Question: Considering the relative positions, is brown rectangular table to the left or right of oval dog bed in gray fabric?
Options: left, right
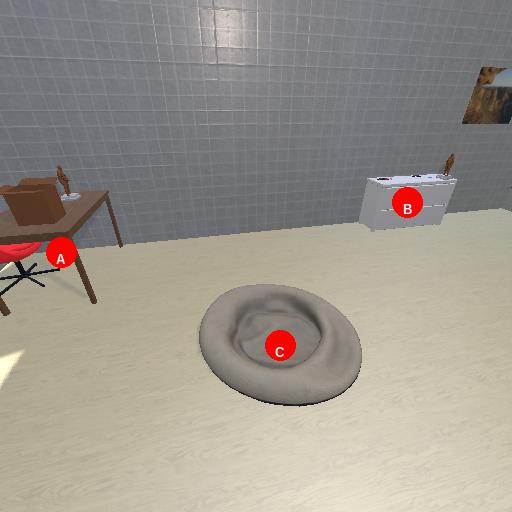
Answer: left